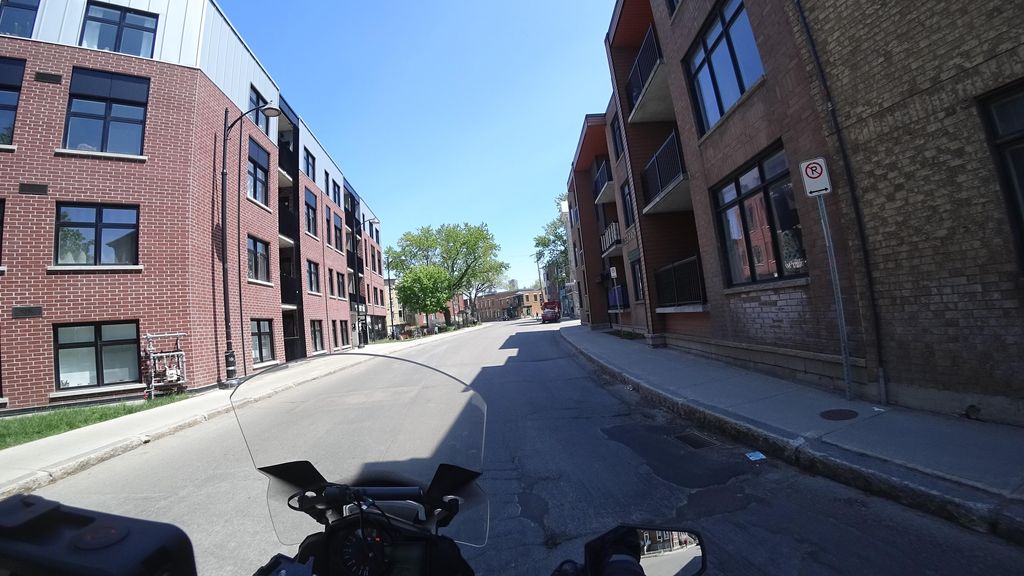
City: quebec_city